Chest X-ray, PA view. Patient: 29 years old, sex M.
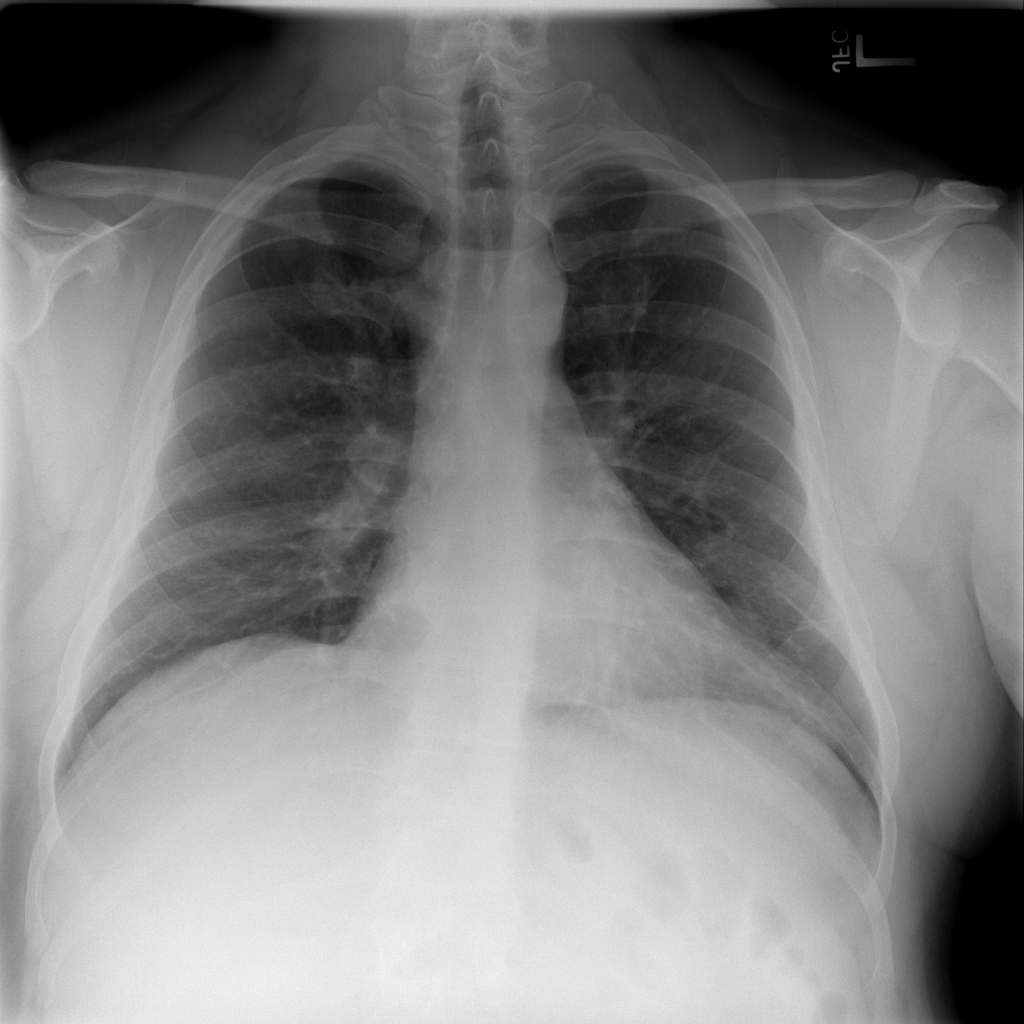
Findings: No Finding